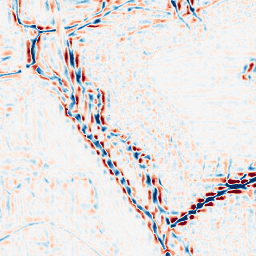
Category: wavelet
Decomposition family: wavelet_reverse_biorthogonal
Decomposition parameters: wavelet: rbio1.3
level: 3
Upsampling method: cubic_mitchell
Upsampling parameters: scale: 8
Upsampling scale: 8